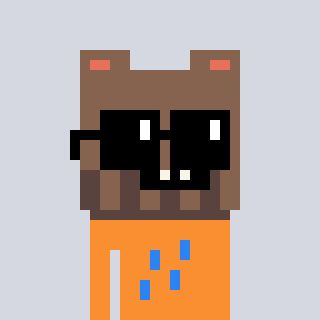
a pixel art character with square black sunglasses, a bear-shaped head and a orange-colored body on a cool background